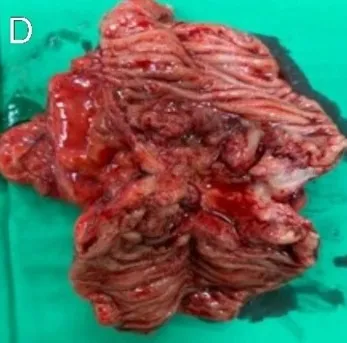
Intraoperative finding of rectosigmoid tumor.
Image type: medical_photograph (other_medical_photograph)